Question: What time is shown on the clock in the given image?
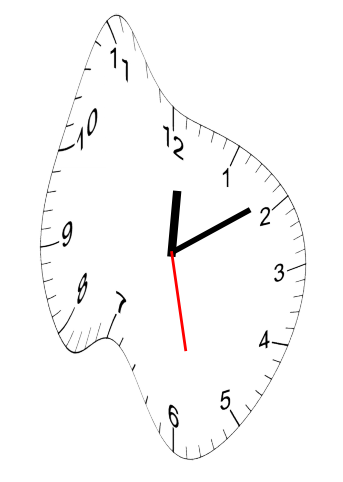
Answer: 12:09:28